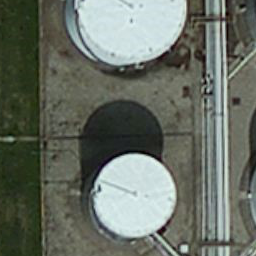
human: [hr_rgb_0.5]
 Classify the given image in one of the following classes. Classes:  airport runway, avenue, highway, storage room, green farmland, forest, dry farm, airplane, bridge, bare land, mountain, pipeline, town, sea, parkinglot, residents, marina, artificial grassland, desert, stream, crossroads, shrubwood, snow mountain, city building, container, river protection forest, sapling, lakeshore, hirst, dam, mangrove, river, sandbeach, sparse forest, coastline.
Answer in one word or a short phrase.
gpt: storage room